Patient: sex F, age 28
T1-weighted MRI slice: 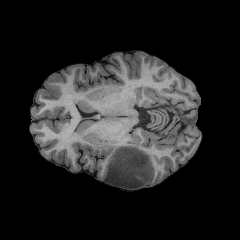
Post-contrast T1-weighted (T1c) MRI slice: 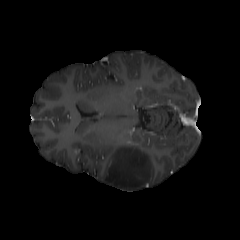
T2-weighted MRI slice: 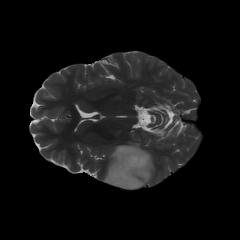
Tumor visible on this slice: yes
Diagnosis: Astrocytoma, IDH-mutant
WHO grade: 2